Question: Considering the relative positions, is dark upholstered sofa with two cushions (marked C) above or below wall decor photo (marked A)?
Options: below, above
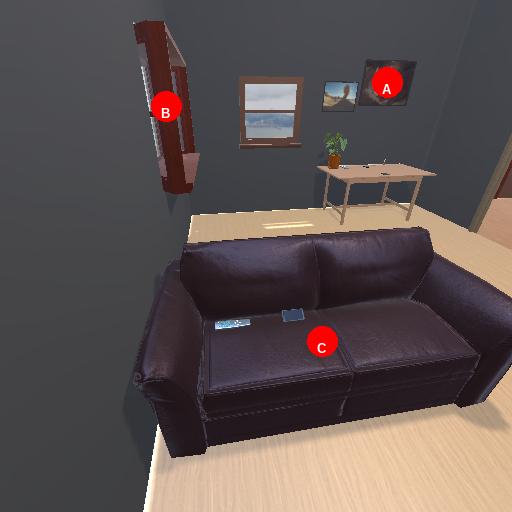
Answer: below